Question: I have a Json structure of this kind:

this is generate from the backend (I'm using Firebase) and put in a variable :
'''
var newJson = {}
'''
I'm using AngularJS and ng-repeat though this variable to show the results - and it works. I d like to order the JSON by votes property and I have tried use the angularJS
'''
| orderBy: 'vote' "
'''
But that doesn't work cos I'm "ng-repeating" though a JSON and not array.
I have tried different solutions showed at <URL>
but I couldn't make work any of them.
So I thought to go for the easy road and converting my JSON to array.
I ve tried :
'''
var arreyM = [];
for (var i = 0; i < $scope.newJson.length; i++) {
arreyM.push(name: $scope.newJson[i].name, pic: $scope.newJson[i].pic, vote:$scope.newJson[i].vote);
}
'''
but it gave me error - I guess the syntax is wrong.
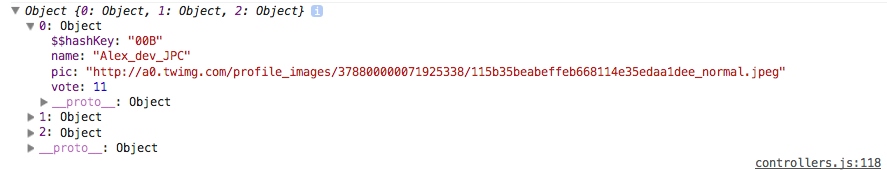
Answer: try this
'''
var arreyM = [];
for (var i = 0; i < $scope.newJson.length; i++) {
arreyM[i]['name']= $scope.newJson[i].name;
arreyM[i]['pic']= $scope.newJson[i].pic
arreyM[i]['pic'] = $scope.newJson[i].vote;
}
'''
Hope it will help